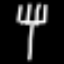
Label: fork